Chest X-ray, PA view. Patient: 70 years old, sex M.
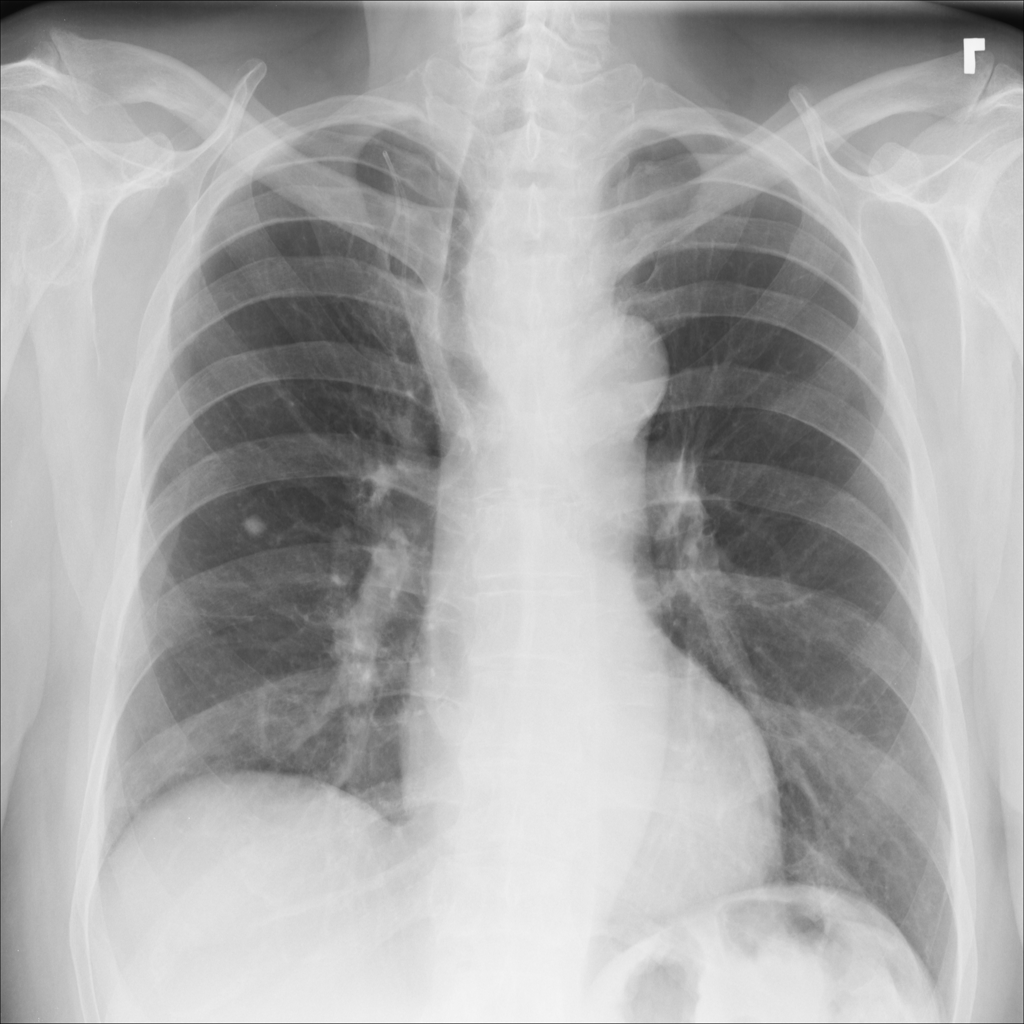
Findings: Mass